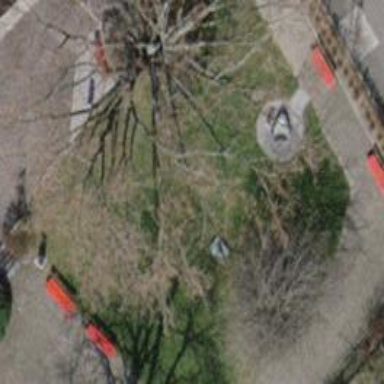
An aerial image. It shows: Memorial site with historic significance.